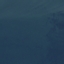
Label: SeaLake